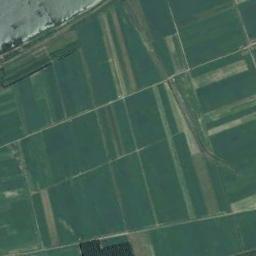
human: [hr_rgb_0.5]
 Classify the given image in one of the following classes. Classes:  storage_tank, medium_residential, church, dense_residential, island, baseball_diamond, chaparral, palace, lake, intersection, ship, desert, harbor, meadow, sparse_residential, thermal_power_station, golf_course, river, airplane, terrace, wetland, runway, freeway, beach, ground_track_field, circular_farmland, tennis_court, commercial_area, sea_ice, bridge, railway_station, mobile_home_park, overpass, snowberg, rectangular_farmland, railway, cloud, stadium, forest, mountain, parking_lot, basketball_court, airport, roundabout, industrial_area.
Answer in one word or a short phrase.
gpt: rectangular_farmland